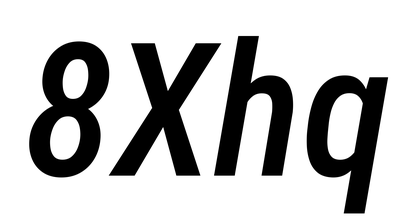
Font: Roboto-Italic_Condensed_Medium_Italic